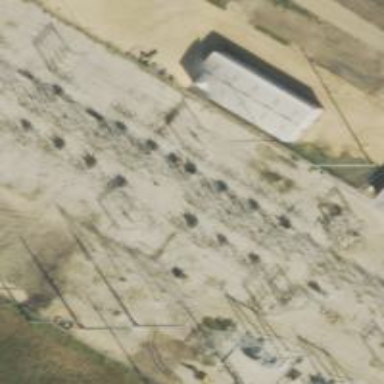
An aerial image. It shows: Switch for power supply.